Question: Trying to get to display the default value of a data validation list on a cell contingent on the value (city in this example) input on a different cell.
Data and sample below:

For example, when I am filling-in the name and city of residence of someone in Madrid, I would like that cell "B3" to display the "Default Language" as specified in "Default Table".
Guidance will be greatly appreciated
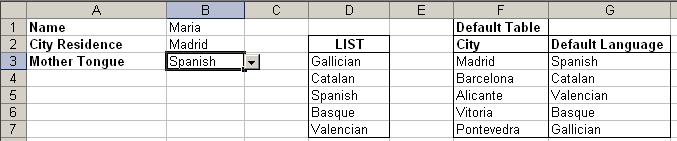
Answer: '''
Private Sub Worksheet_Change(ByVal Target As Range)
'Prerequisites
'Select the City range (from Madrid to Pontevedra) and name it rngCity using Formulas > Define Name
'Select the Language range (from Spanish to Gallician) and name it rngLanguage using Formulas > Define Name
Dim dblFind As Double
If Not Intersect(Target, Range("B2")) Is Nothing Then 'Detects if B2 has changed
dblFind = WorksheetFunction.Match(Range("B2").Value, Range("rngCity"), 0)
Range("B3").Value = Range("rngLanguage").Cells(dblFind)
End If
End Sub
'''